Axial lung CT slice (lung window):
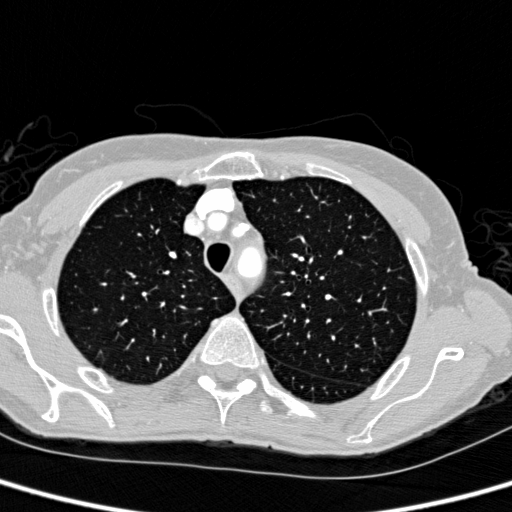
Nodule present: no